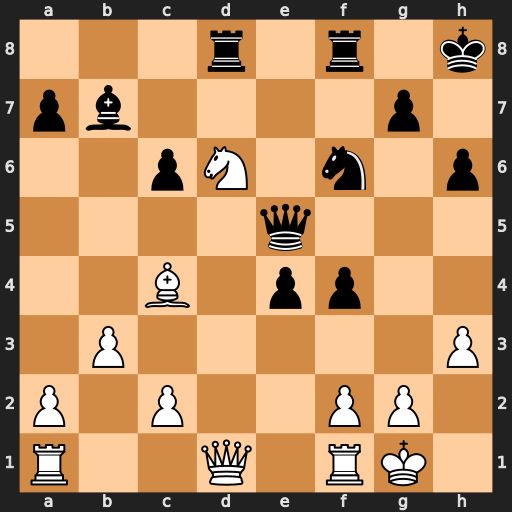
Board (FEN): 3r1r1k/pb4p1/2pN1n1p/4q3/2B1pp2/1P5P/P1P2PP1/R2Q1RK1
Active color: w
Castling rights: -
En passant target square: -
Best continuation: Nf7+ Rxf7 Qxd8+